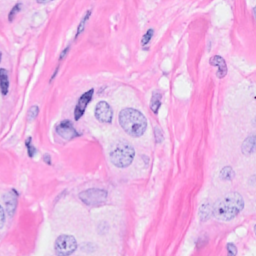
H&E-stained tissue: Breast